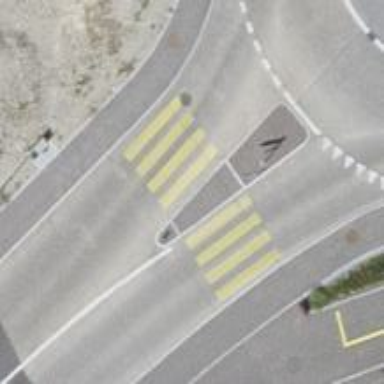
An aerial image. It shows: Uncontrolled zebra crossing with pedestrian island.